Interaction volume radius: 10 \u00c5
Interaction volume height: 15 \u00c5
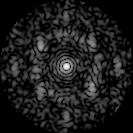
Disorder parameter: 0.6547